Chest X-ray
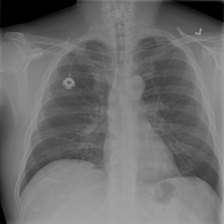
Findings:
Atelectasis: negative
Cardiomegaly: negative
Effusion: negative
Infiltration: negative
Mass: negative
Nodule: negative
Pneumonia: negative
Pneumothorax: negative
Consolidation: negative
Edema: negative
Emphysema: negative
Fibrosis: negative
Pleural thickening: negative
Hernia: negative